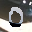
Label: 0